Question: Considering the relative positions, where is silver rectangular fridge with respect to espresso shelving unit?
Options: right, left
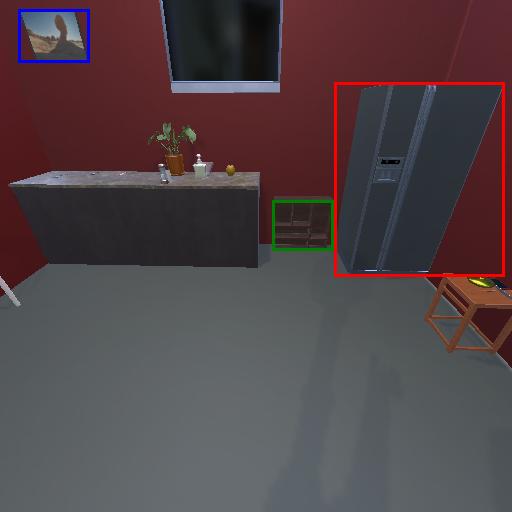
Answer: right